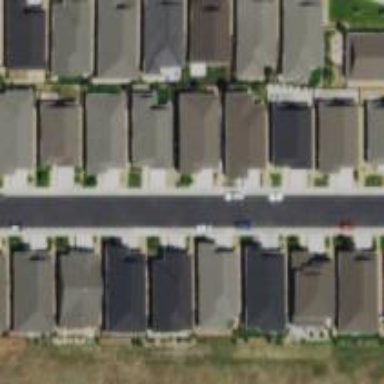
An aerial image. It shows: Driveway.